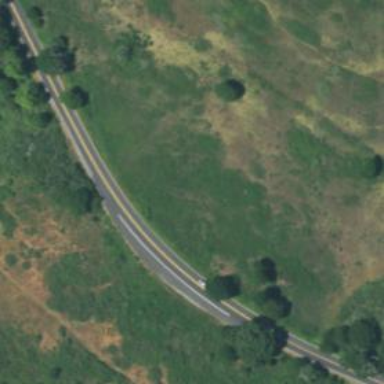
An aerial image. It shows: Asphalt road classified as primary highway.